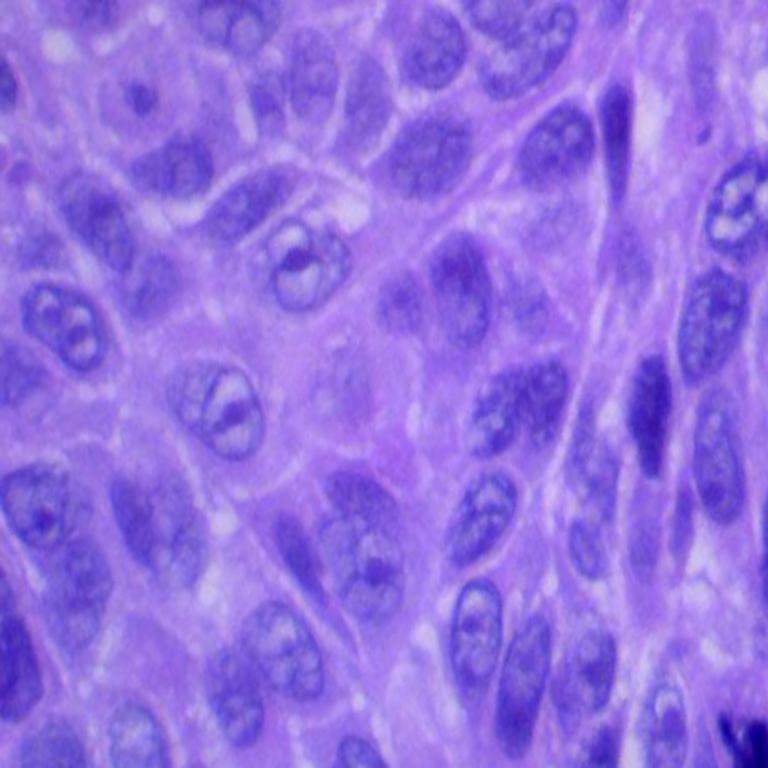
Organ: lung
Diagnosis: squamous carcinomas